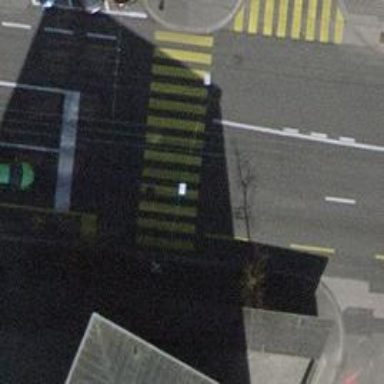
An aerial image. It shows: Road crossing with traffic signals.